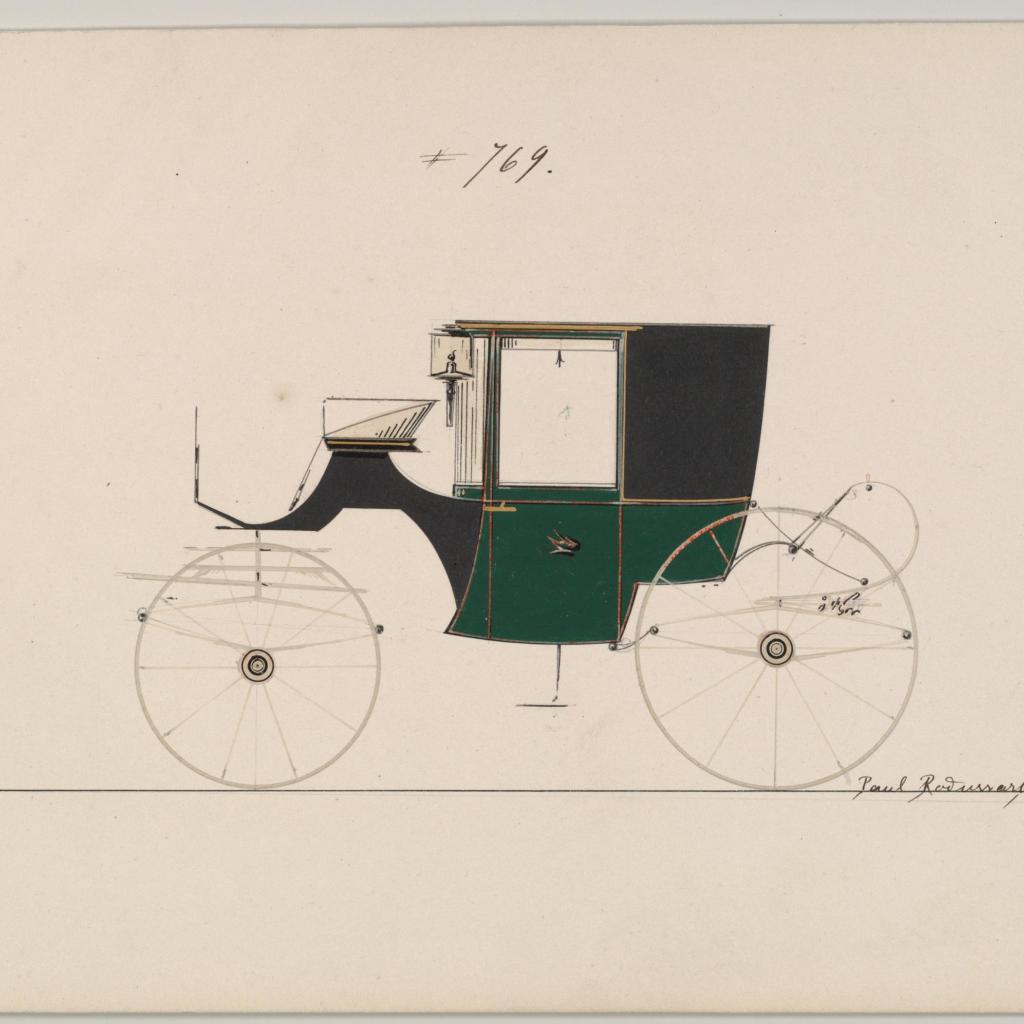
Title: Design for Coupé, no. 769
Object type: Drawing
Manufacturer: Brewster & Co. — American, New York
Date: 1850–70
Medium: Pen and black ink, watercolor and gouache with gum arabic and metallic ink
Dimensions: sheet: 6 1/8 x 8 3/4 in. (15.6 x 22.2 cm)
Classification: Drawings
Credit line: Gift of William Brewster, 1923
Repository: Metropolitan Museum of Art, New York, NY